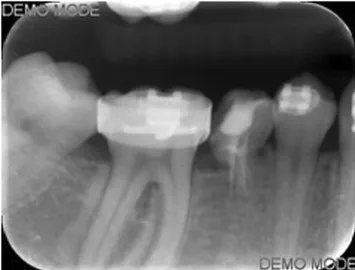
Radiograph 6 months post replantation showing almost total root resorption and complete space closure between the 1st permanent molar and 2nd primary molar.
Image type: radiology (x_ray)